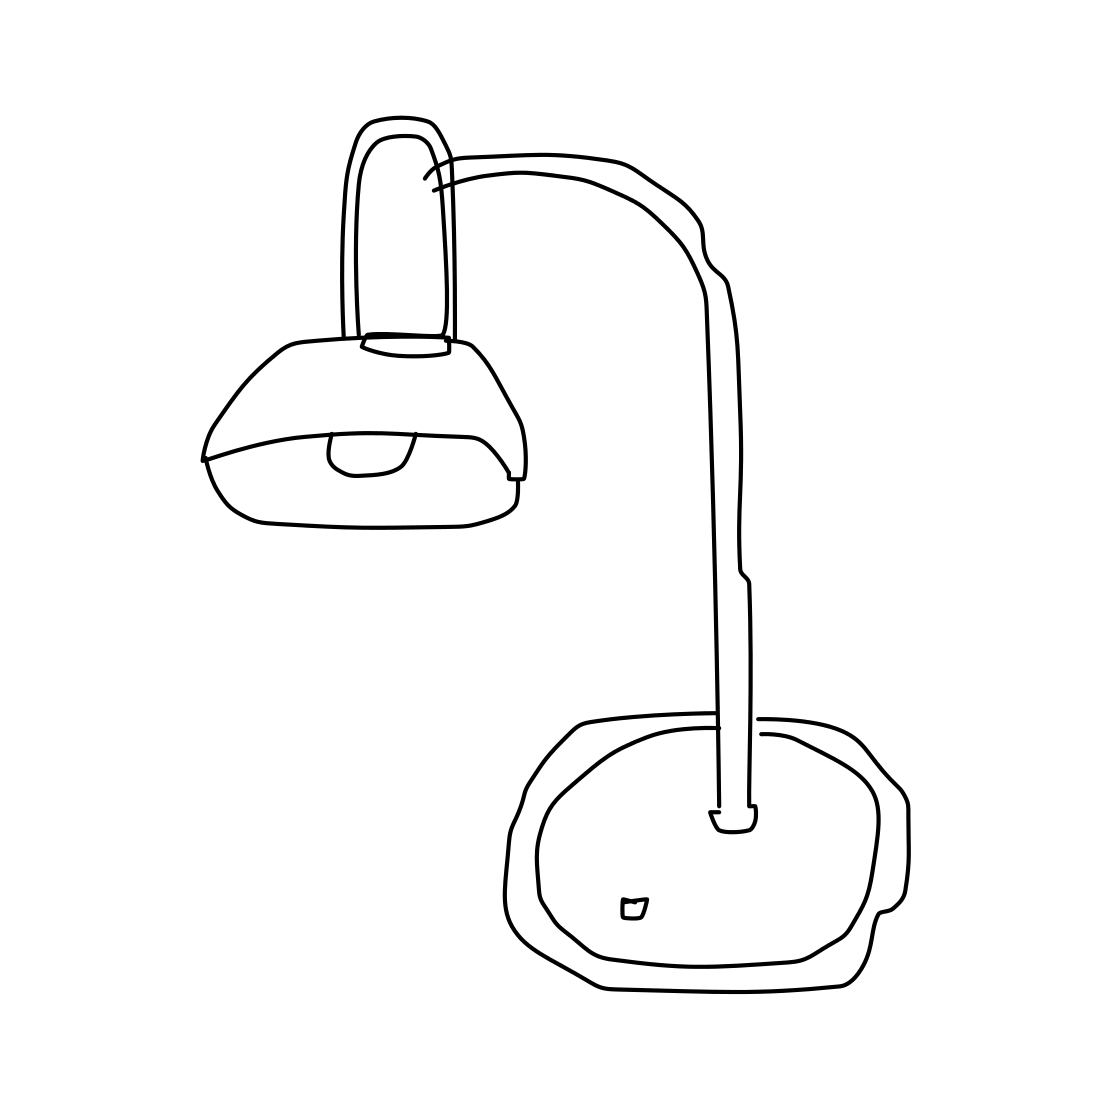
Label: tablelamp